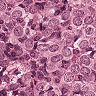
Metastatic tissue present: yes